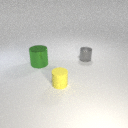
large green metal cylinder to the left of small yellow rubber cylinder